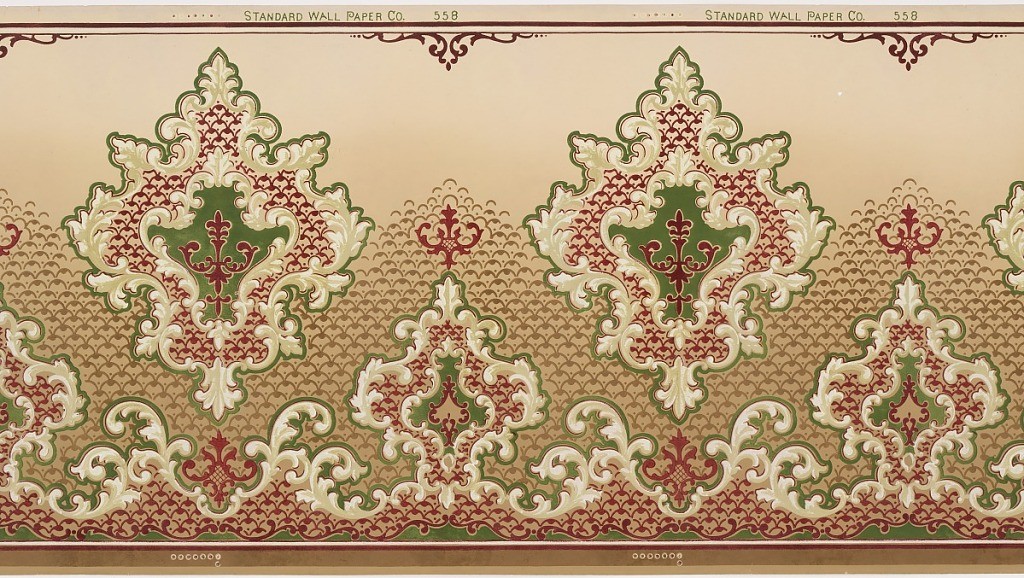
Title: Frieze
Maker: Standard Wall-Paper Company, Standard Wall-Paper Company, Pittsburgh, Pennsylvania
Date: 1905–1915
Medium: Machine-printed paper
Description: Large floating foliate medallions alternating with smaller, grounded medallions. The top third of the background is tan, while the bottom two thirds contain a fish scale pattern.